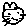
Label: cat